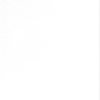
Label: dusty